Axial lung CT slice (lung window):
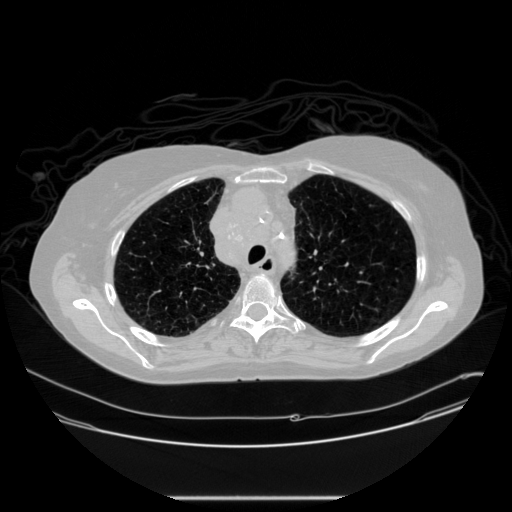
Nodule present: no